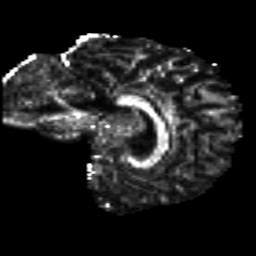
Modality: FA
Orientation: sagittal
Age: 27
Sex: male
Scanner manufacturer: siemens
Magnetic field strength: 3 T
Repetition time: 8.8 s
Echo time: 0.085 s